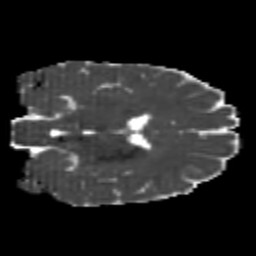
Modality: MD
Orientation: coronal
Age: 26
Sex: male
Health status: healthy
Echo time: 0.074 s